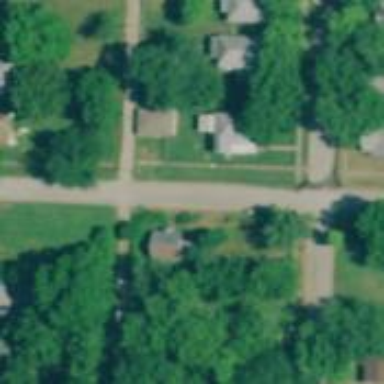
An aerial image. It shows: Alley classified as service road.